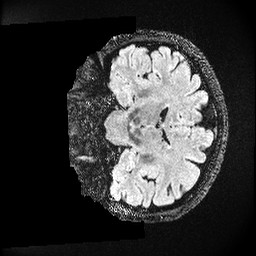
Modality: FLAIR
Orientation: coronal
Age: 35
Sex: male
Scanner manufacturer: ge
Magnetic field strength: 3 T
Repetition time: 4.802 s
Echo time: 0.1163 s